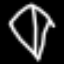
Label: diamond